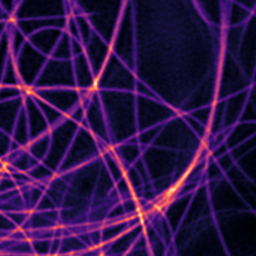
Label: Super-resolution Microtubules image